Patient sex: M
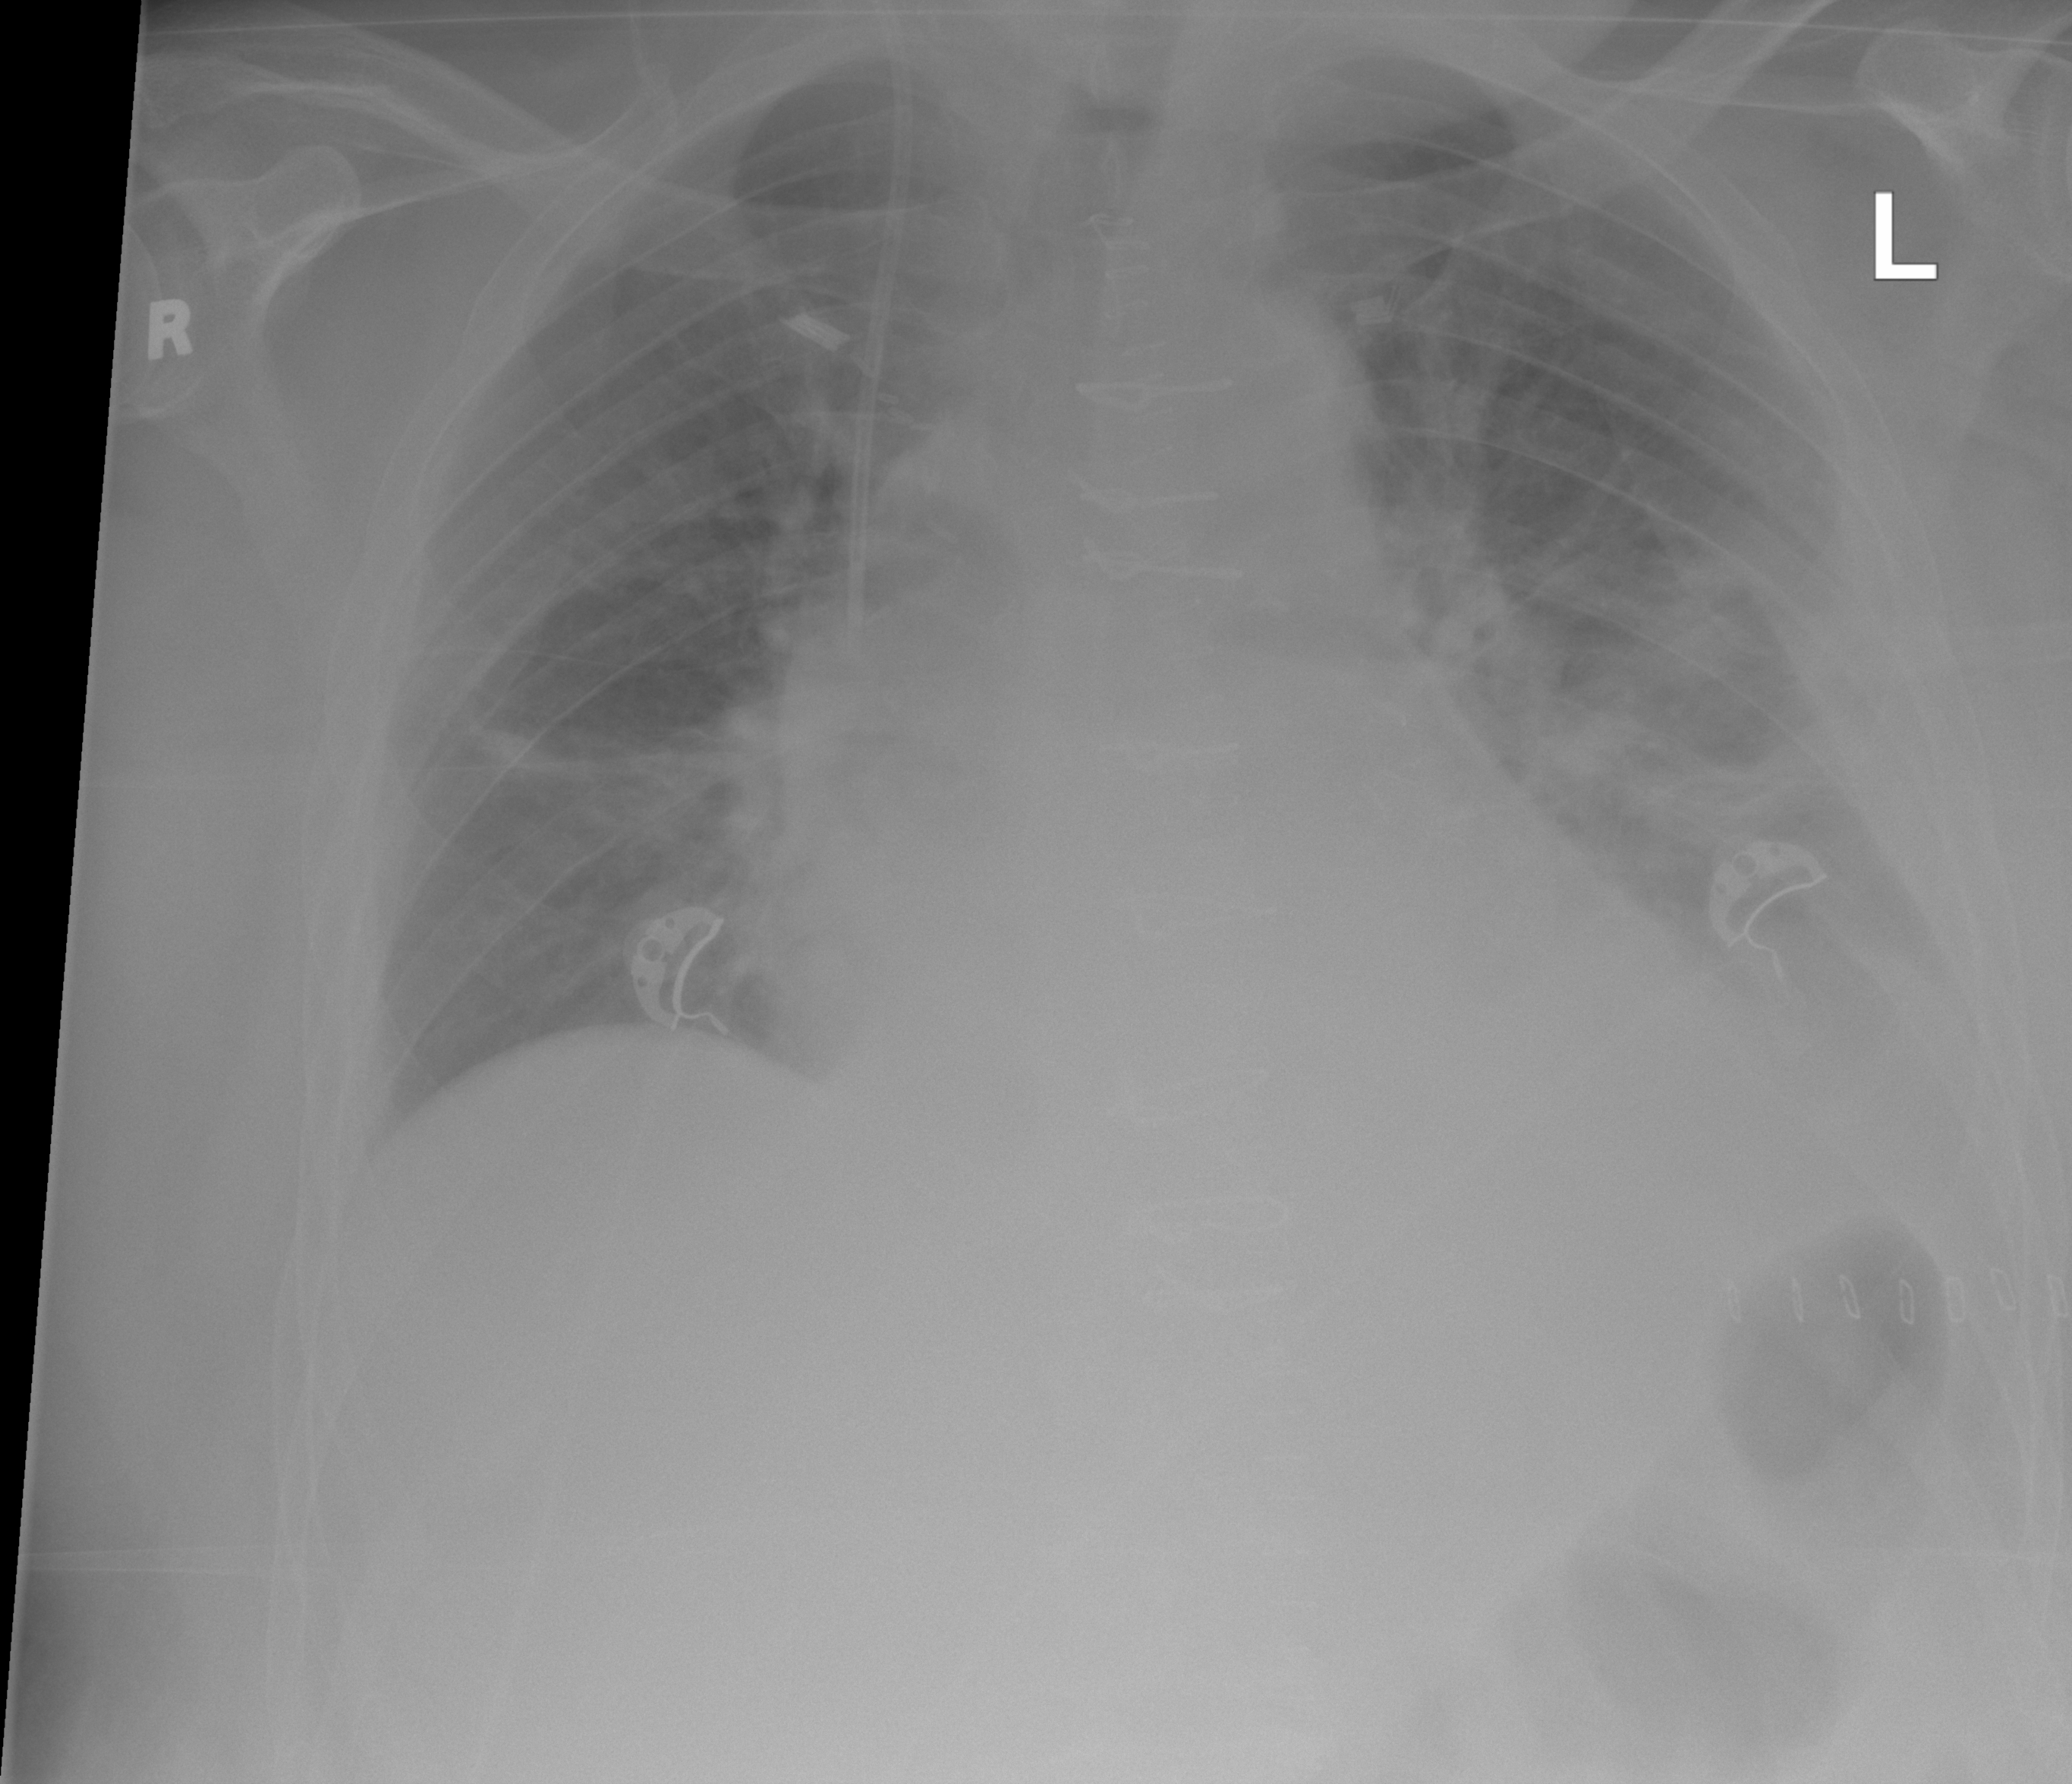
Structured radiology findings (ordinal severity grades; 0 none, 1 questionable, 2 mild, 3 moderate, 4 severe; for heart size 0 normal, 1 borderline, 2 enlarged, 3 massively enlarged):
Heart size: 2
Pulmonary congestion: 1
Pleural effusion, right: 0
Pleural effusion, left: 2
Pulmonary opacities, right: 1
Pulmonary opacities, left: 2
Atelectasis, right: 2
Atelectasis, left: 2